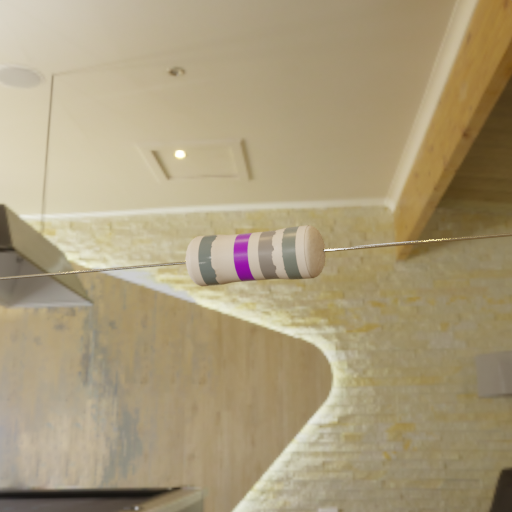
Resistor colour bands (in order): gray, violet, gray, gray